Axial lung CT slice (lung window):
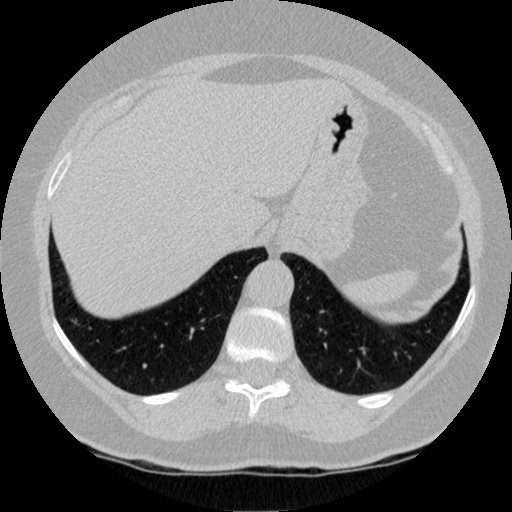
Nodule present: no